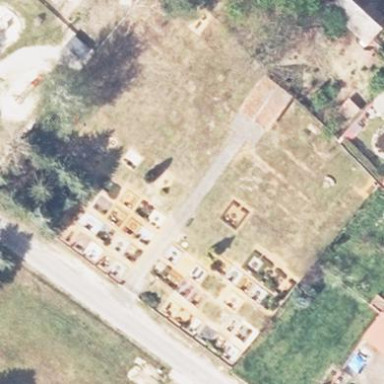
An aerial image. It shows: Grave yard.